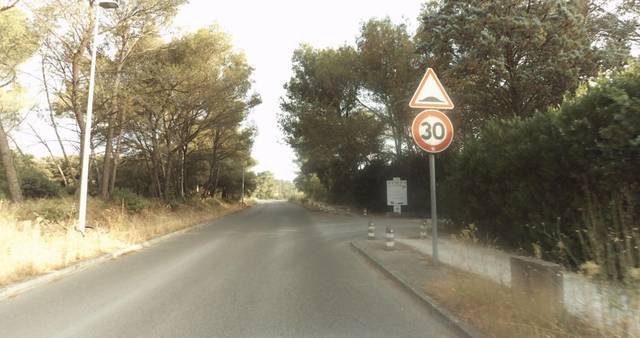
Region: France
Coordinates: 43.946, 4.548